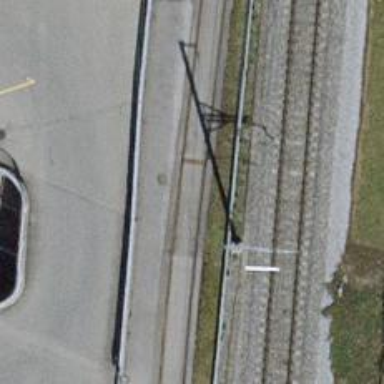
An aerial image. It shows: Single-track railway spur bridge.